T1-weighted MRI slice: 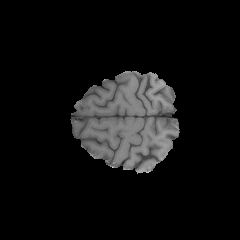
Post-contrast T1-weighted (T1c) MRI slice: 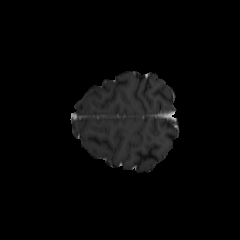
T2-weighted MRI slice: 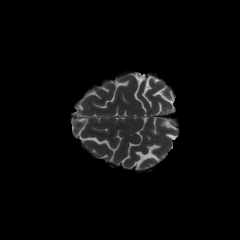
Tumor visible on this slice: no